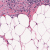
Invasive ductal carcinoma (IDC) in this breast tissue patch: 1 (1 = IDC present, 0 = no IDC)